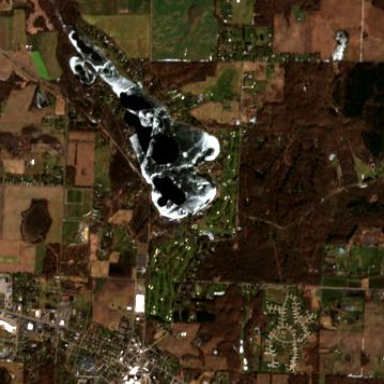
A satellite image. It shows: Golf course.